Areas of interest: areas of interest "National Art Gallery Former Site"
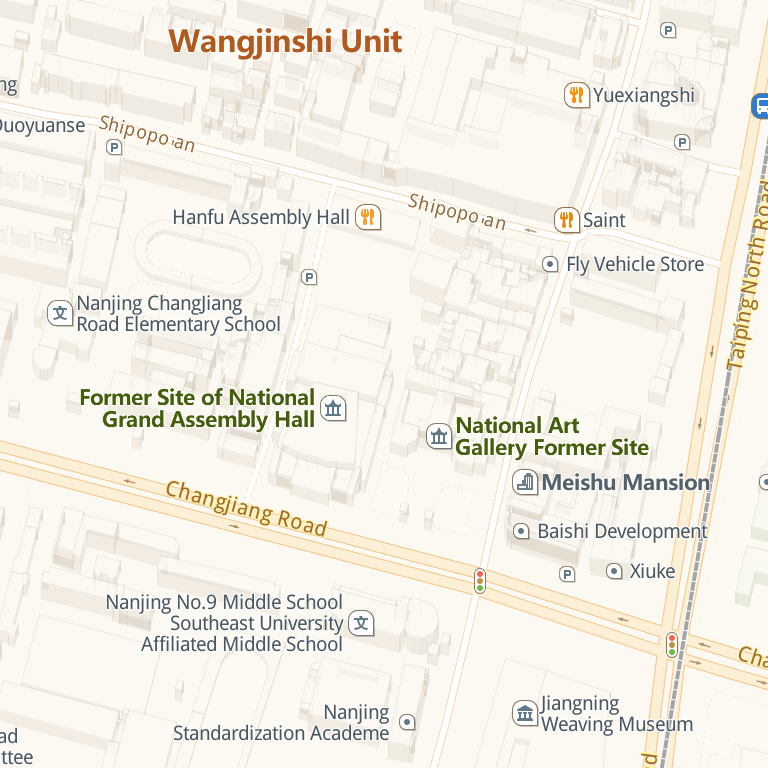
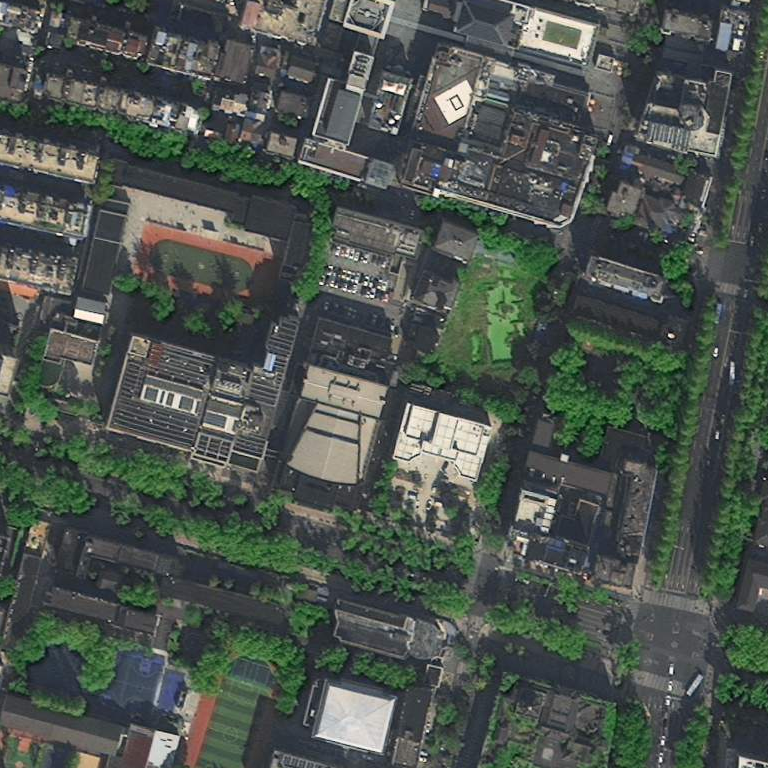